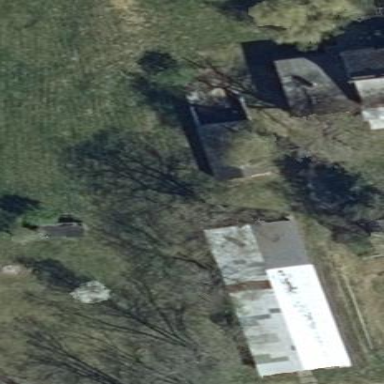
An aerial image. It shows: Stable.